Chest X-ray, PA view. Patient: 55 years old, sex F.
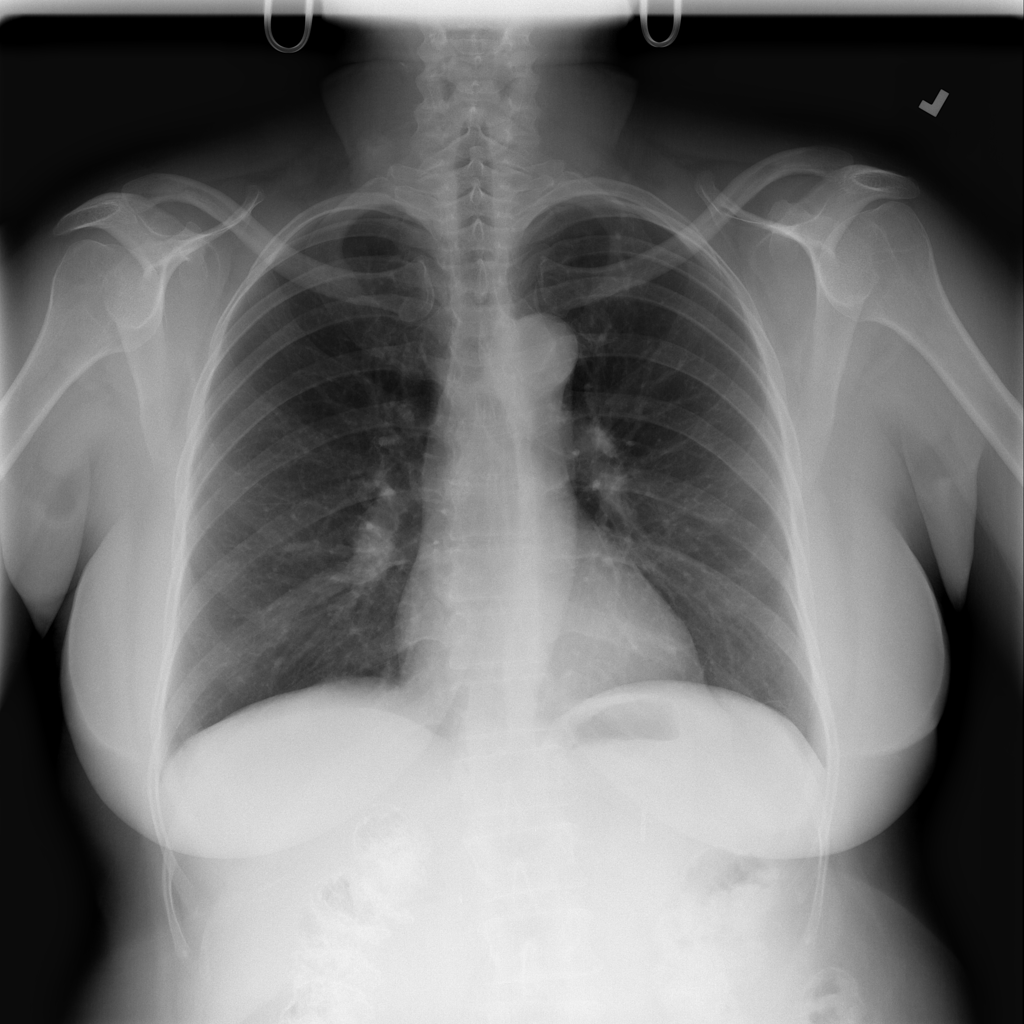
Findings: No Finding